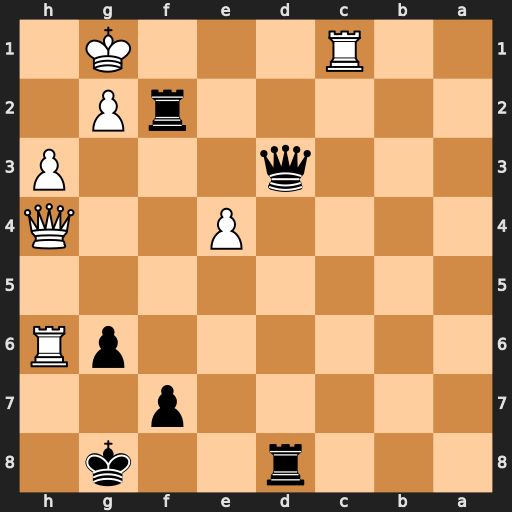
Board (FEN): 3r2k1/5p2/6pR/8/4P2Q/3q3P/5rP1/2R3K1
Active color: b
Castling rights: -
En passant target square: -
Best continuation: Rxg2+ Kxg2 Qd2+ Qf2 Qg5+ Kh2 Rd2